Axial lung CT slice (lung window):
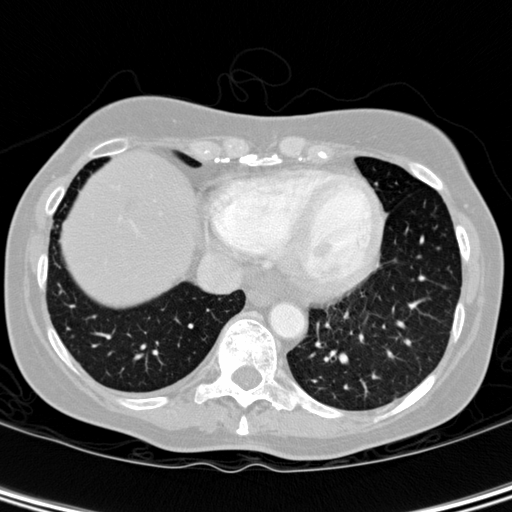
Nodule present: no